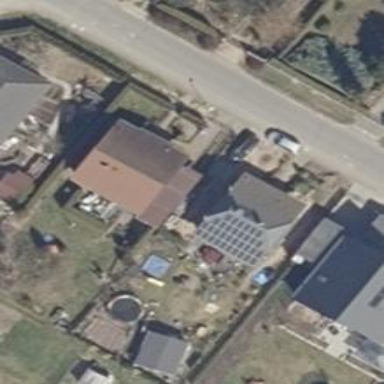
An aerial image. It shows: Solar photovoltaic panel generator producing electricity in small installation.